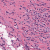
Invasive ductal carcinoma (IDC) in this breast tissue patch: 0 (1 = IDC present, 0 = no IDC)